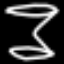
Label: hourglass